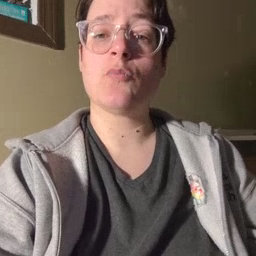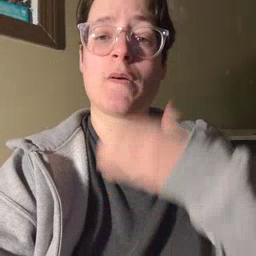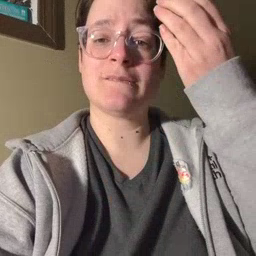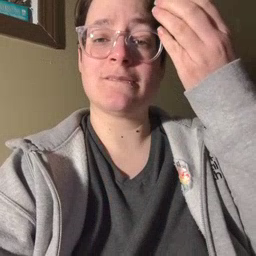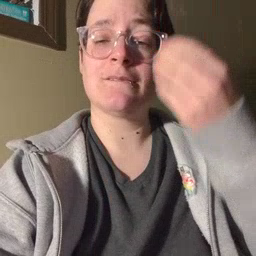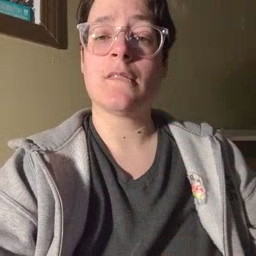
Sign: giraffe